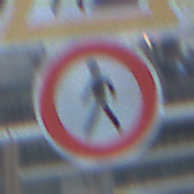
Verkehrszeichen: VerbotFussgaenger
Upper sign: Arbeitsstelle
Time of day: MorningAfternoon
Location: Outdoor (Urban)
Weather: PartlyCloudy
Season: NotSpecified
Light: Natural